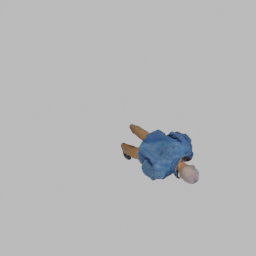
Label: people